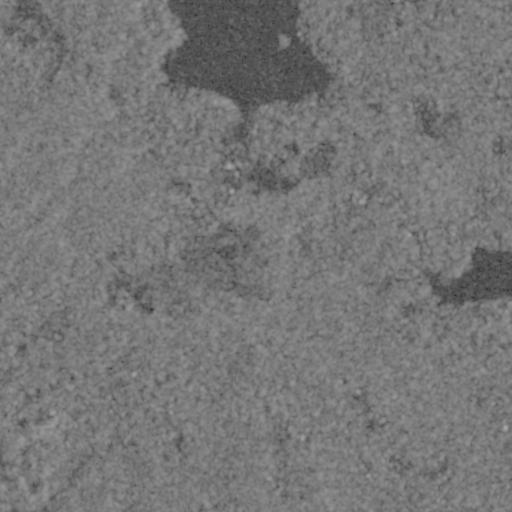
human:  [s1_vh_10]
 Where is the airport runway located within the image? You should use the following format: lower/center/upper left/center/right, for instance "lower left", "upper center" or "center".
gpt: The airport runway is located in the upper left of the image.
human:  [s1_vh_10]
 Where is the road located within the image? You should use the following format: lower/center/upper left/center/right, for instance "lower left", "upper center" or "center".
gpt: There is no road in the image.

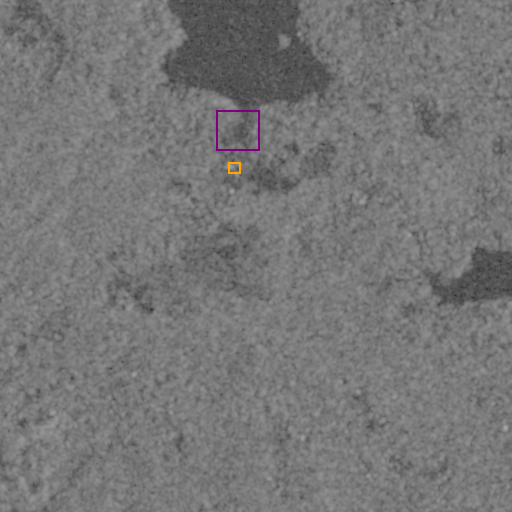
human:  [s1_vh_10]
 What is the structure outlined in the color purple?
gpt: The structure outlined in purple is a park.
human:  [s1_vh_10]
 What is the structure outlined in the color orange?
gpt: The structure outlined in orange is a building.
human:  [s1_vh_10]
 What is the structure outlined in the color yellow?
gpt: There is no yellow outline.